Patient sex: M
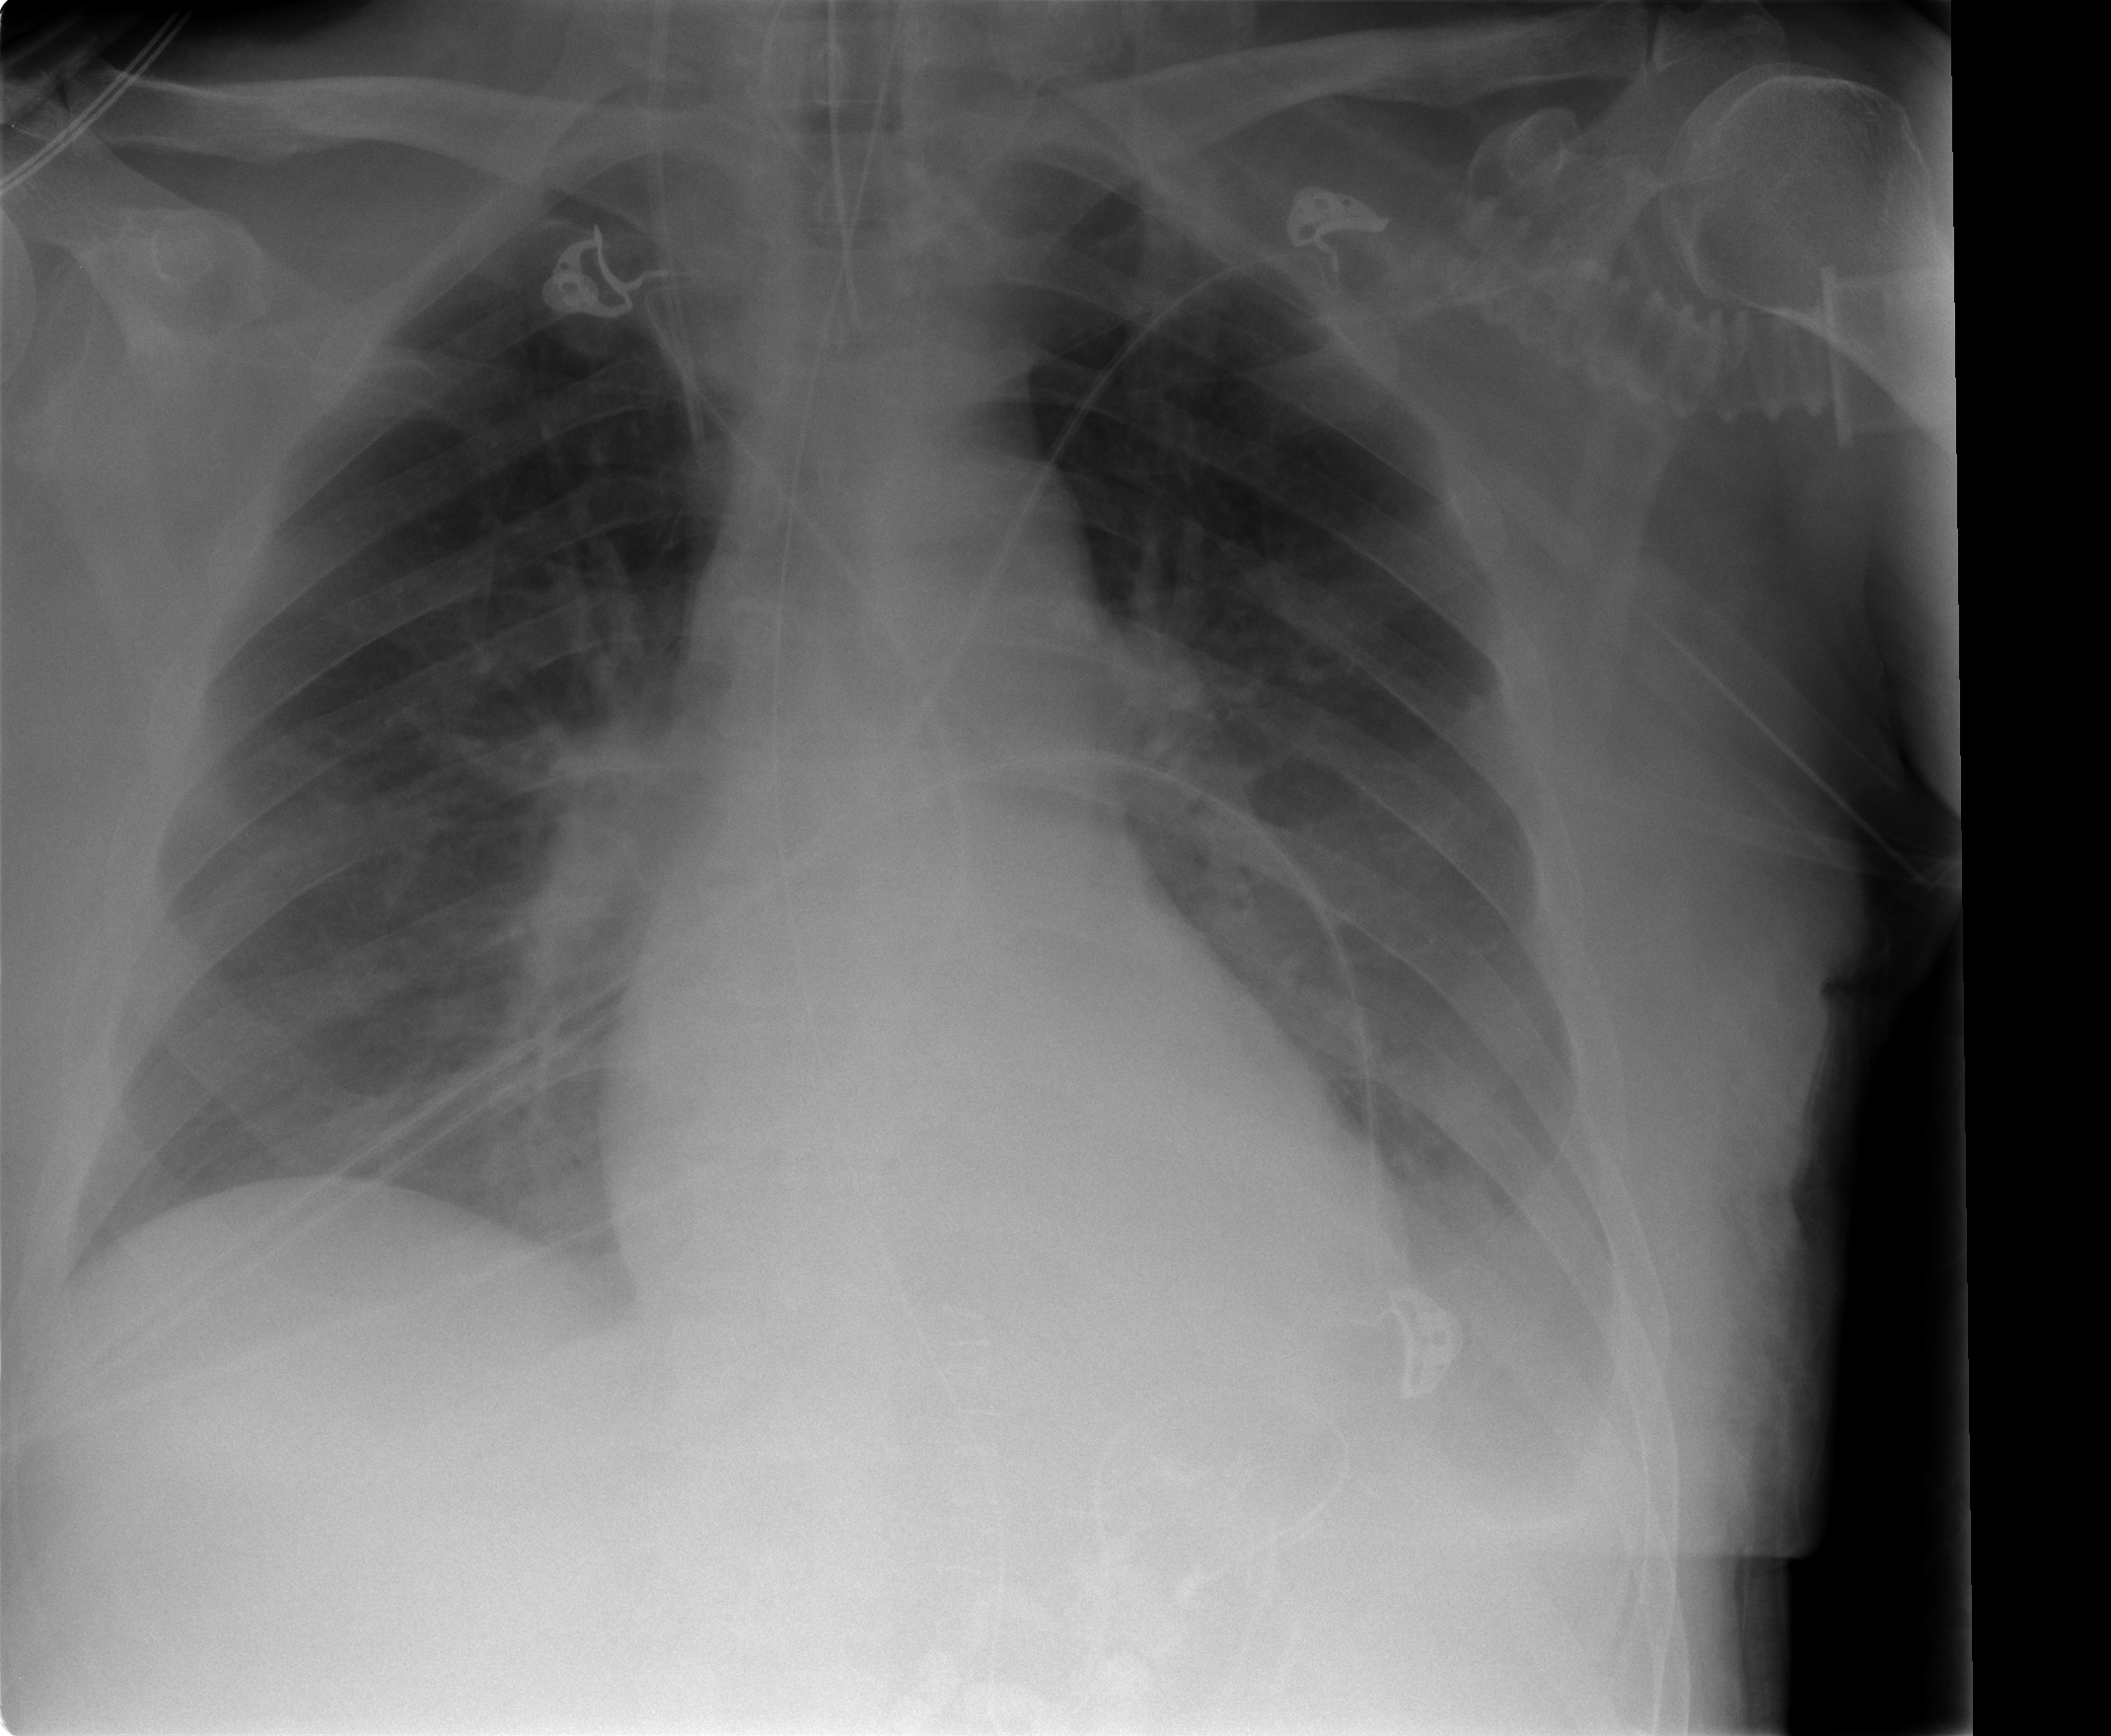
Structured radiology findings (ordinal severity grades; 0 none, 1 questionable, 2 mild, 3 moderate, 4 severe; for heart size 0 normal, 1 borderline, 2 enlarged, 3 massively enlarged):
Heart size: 0
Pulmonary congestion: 1
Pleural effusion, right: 0
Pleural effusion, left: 2
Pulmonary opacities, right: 0
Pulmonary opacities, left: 0
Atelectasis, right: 2
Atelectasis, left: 2